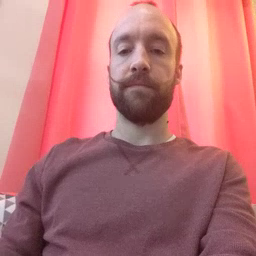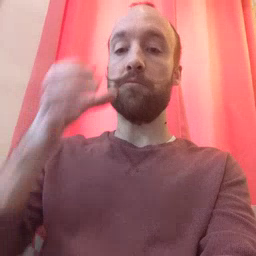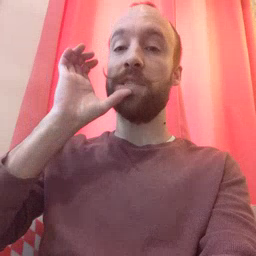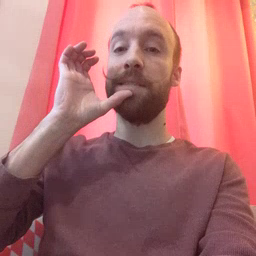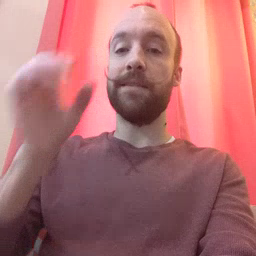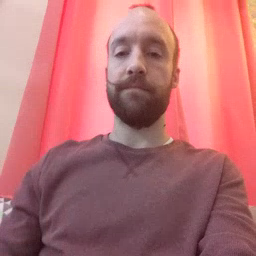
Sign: drink